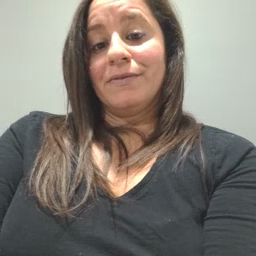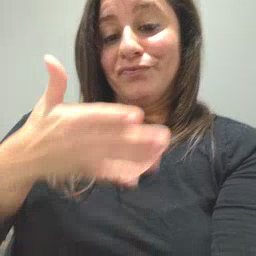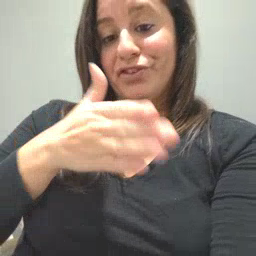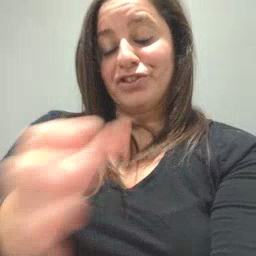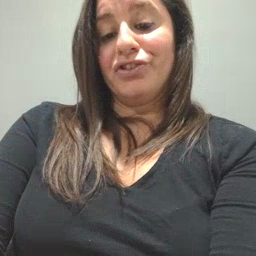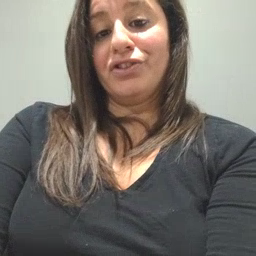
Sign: fish